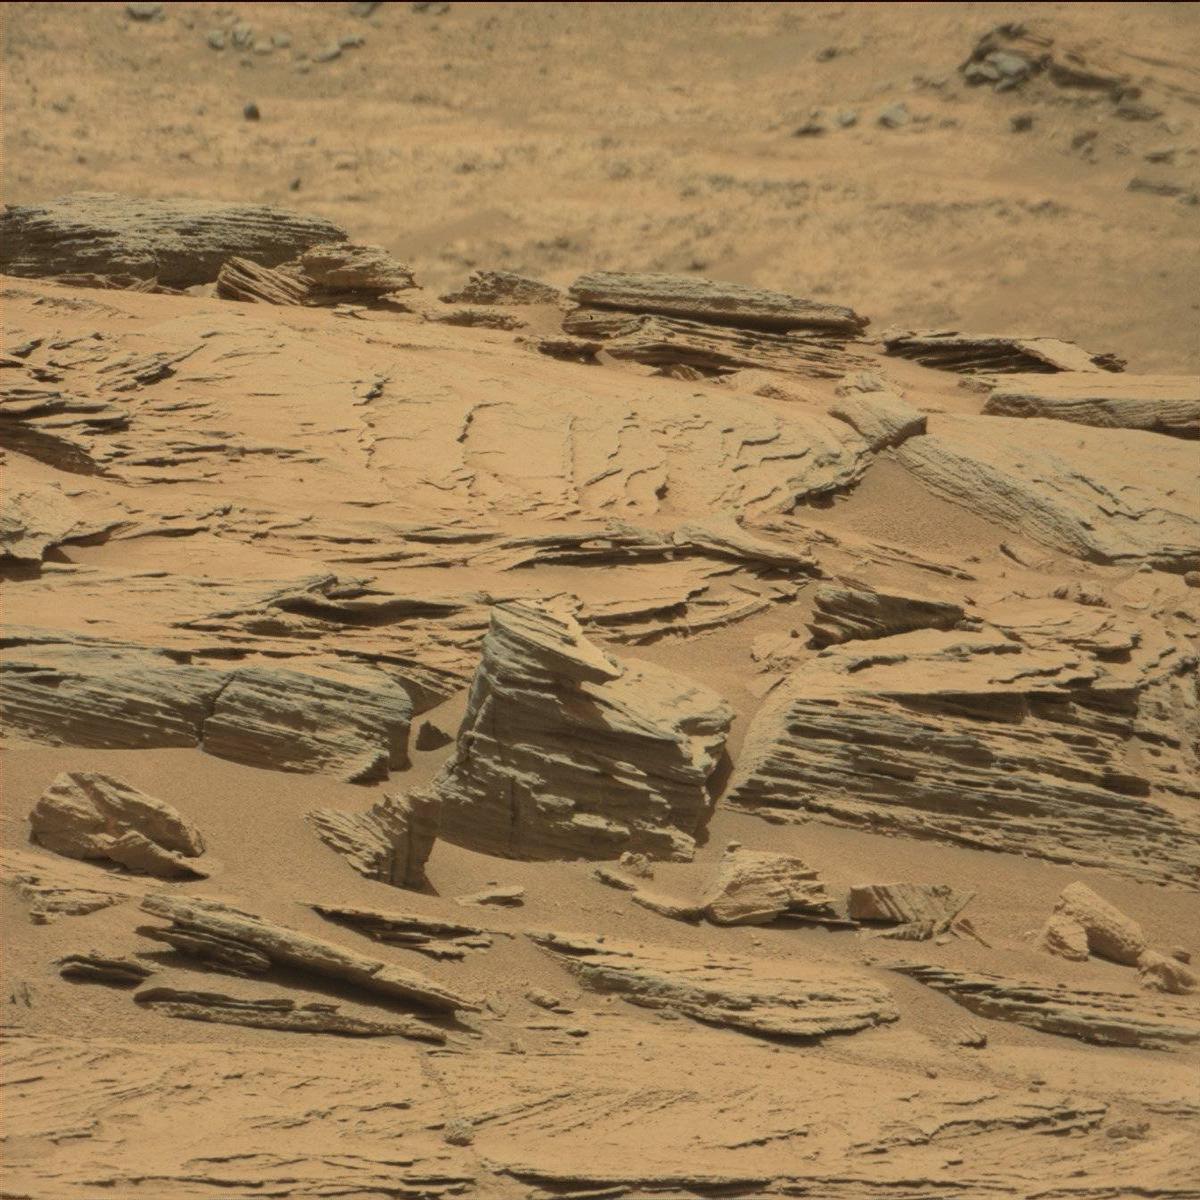
Terrain classes present: Bedrock, Sand / Soil